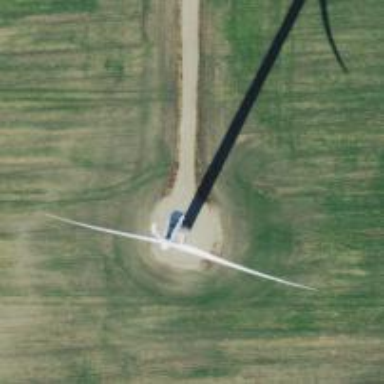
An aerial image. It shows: Wind generator powered by Vestas horizontal axis wind turbine.